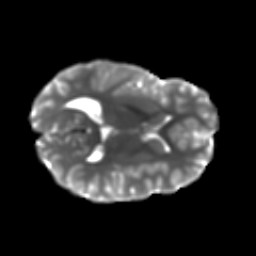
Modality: T2w
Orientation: axial
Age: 14
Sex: male
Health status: ill
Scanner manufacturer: ge
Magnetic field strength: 3 T
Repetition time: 6.752 s
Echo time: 0.079 s